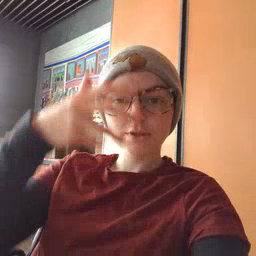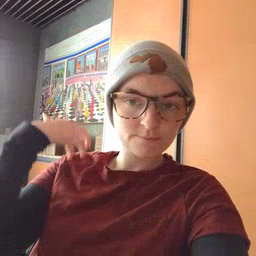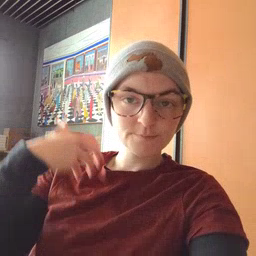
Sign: lion